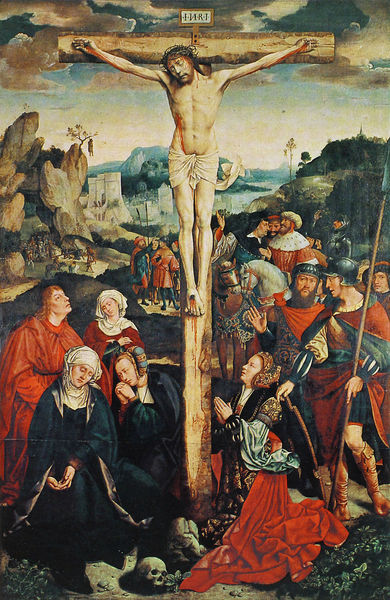
Titel: Die Kreuzigung Christi
Künstler: Bartholomäus Bruyn d. Ä.
Institution: Köln, Wallraf-Richartz-Museum
Schlagwörter: wolken, frauen, stadt, rot, trauer, pferde, berge, soldaten, inschrift, kreuz, religion, beten, christus, jesus, kreuzigung, speer, anbetung, jerusalem, maria magdalena, christentum, gekreuzigter, passion, inri, golgota, golgata